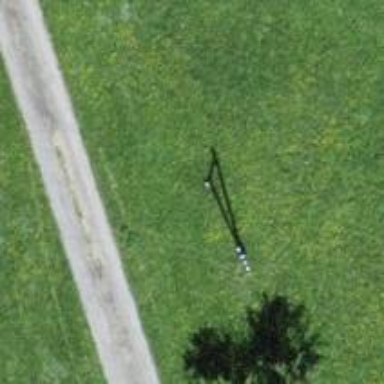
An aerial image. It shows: Power pole.